Field crop: maize
Growth stage: 2
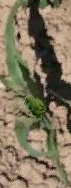
Species: maize